Question: If I want to write a function (probably also a class) which returns linearly "smoothed" data from an immutable lookup table (fixed when calling constructor) like this:

For example 'func(5.0) == 0.5'.
---
1. What is the best way of storing the lookup table? I am thinking of using two arrays. Could there be other better ways?
2. What is the best way of calculating the required value? (In terms of real-time efficiency, excluding preparation time) I am thinking of pre-sorting the lookup table on arg and using a binary search to find the nearest two points. Or should I build a binary tree to simplify searching? Or could there be other better ways?
3. (Minor) What would one call this kind of function/class/data-structure/algorithms? Is there any formal names for this in Computer Science?
I think I may need to write my own class. The class, at best, should be immutable because there is no need to change it after initialization and probably multiple threads will be using it. I may also need to get keys and values by the index.
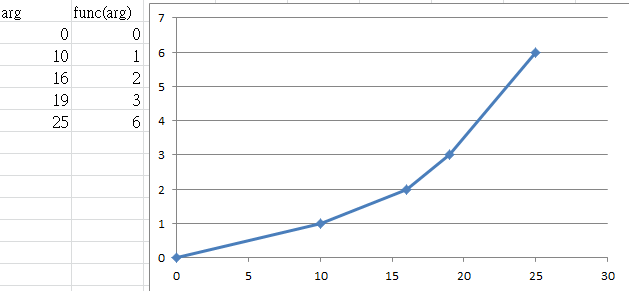
Answer: Looks like you are trying to linearly interpolate a set of points. I'd use 'java.util.NavigableMap'. It provides functions such as 'higherEntry(K key)' and 'lowerEntry(K key)' which facilitates getting the neighboring points.
You put into the map your '(x,y)'s. When queried for 'f(x_i)', you'd first check if the mapping is contained in your map, if it is, return it. If not you'd call 'higherKey(x_i)' and 'lowerKey(x_i)' to find the neighboring two points. Then use the formula to interpolate those two points (see
<URL>.
I'd also implement the interpolation logic in a different class, and pass it in as a constructor argument to your 'function' class in case you want to use different interpolation methods (i.e. polynomial interpolation) later.